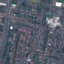
Land use / land cover: Residential